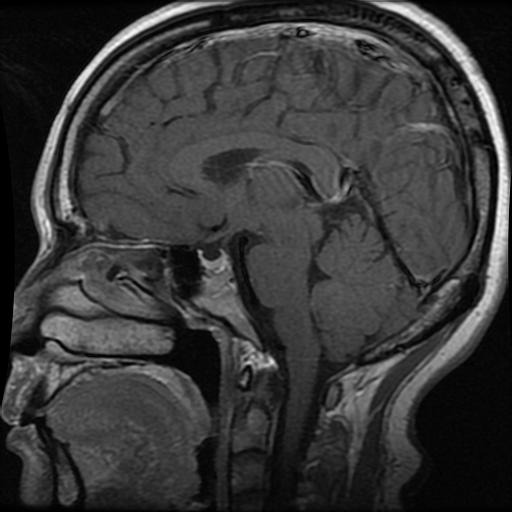
Label: pituitary